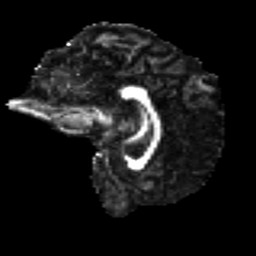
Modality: FA
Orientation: sagittal
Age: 29
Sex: male
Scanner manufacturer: ge
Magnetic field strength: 3 T
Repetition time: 7.8 s
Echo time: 0.0611 s